Question: I am using 'react-native-modal'. I am using modal's overlay, and the button which opens up modal, changes to cross button, but it stays behind the overlay of modal. I want that button to be on top of modal when modal is visible. I have already tried zIndex with the button but it didn't work. Need help with this. Thanks in advance.
Something like this but with modal overlay:

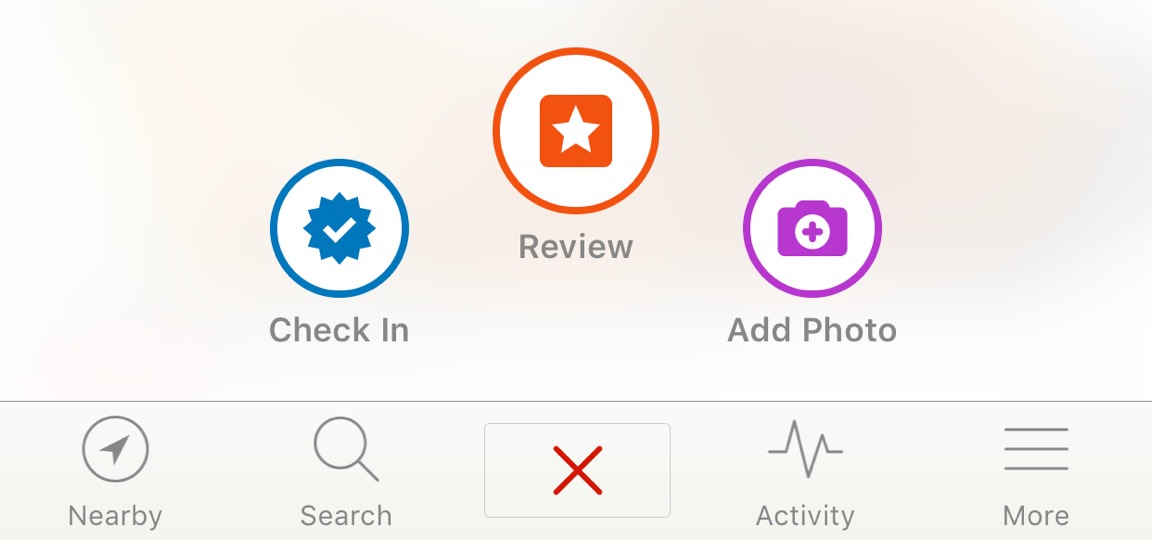
Answer: The 'Modal' component of react native traps the focus inside the modal content while visible. The only way to capture a click on the button is to display another copy of it inside the 'Modal' component. If you manage to display it at the same position, the user won't see that it's another button.